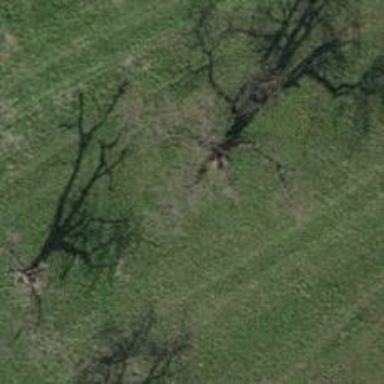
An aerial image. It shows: Single tag "natural: tree."